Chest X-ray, AP view. Patient: 46 years old, sex F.
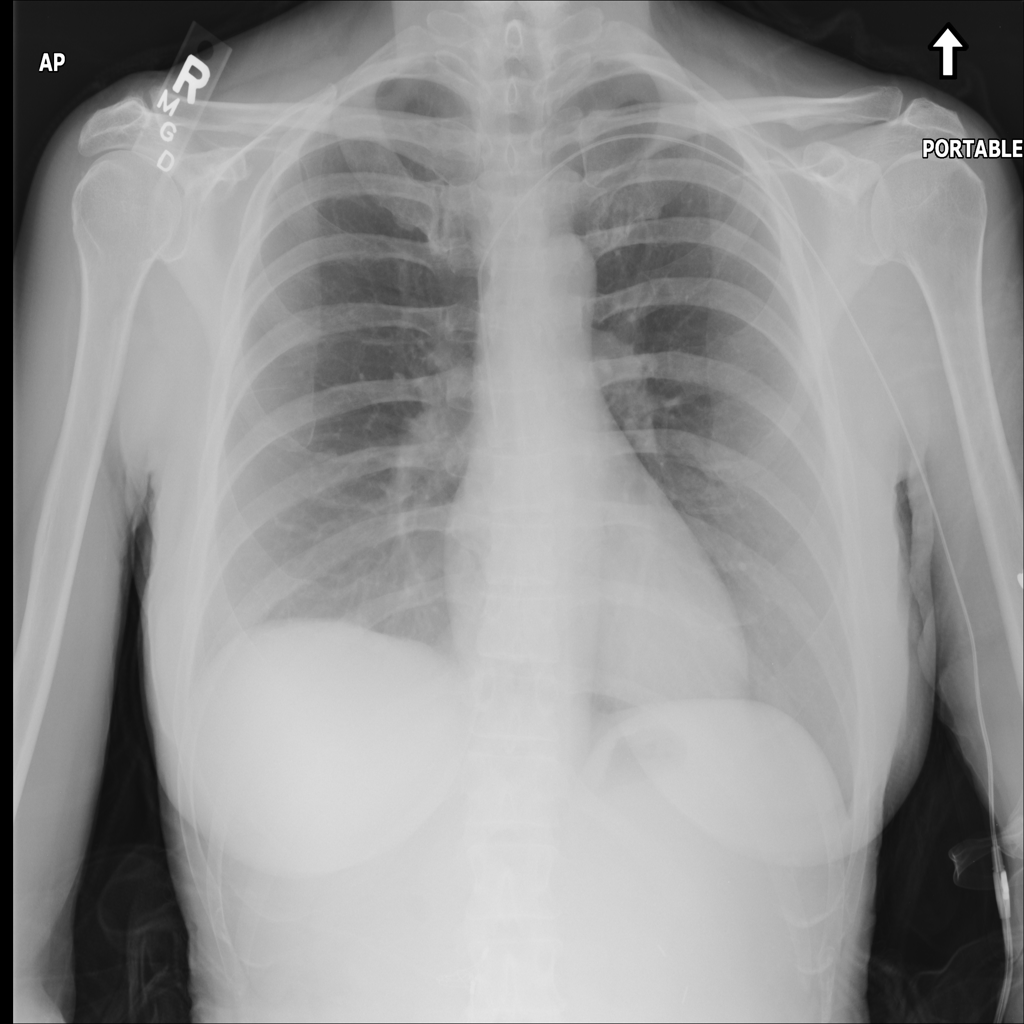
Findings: No Finding